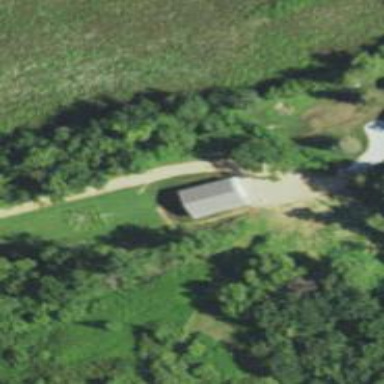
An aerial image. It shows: Driveway.